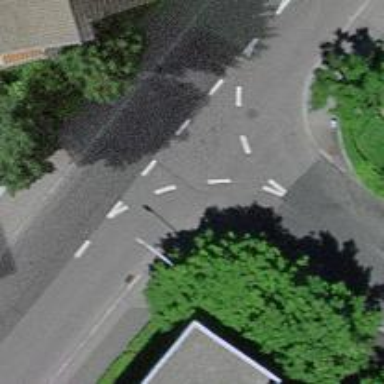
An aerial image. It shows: Kerb barrier.